Question: I need to filter data in a table. To do this, I found <URL> gem.
I installed meta_search and I get this error:
'''
uninitialized constantActiveRecord::Associations::ClassMethods::JoinDependency
'''
<URL> method to handle check boxes and this method does not exist in ransack. So, the question is: there is a method in ransack similar to collection_checks to manage checkboxes? or how can I do this?
I have this:

And I want to filter and get rows with cars, bikes or both
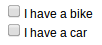
Answer: I'm not familiar with meta search but in Ransack (in Rails 4) you can use something like this:
MODELS:
'''
class User < ActiveRecord::Base
has_many :user_vehicles
has_many :vehicles, through: :user_vehicles
end
class UserVehicle < ActiveRecord::Base
belongs_to :user
belongs_to :vehicle
end
class Vehicle < ActiveRecord::Base
has_many :user_vehicles
end
'''
Controller:
'''
class UsersController < ApplicationController
def index
@q = User.search(params[:q])
@users = @q.result(distinct: true)
end
end
'''
View:
'''
<%= search_form_for @q , url: users_path, :html => { class: 'your-class' } do |f| %>
<% Vehicle.all.each do |vehicle| %>
<%= check_box_tag('q[vehicles_id_eq_any][]', vehicle.id ) %>
<%= vehicle.name %>
<% end %>
<%= f.submit "Search" %>
<% end %>
<%= paginate(@users) %>
<ul>
<% @users.each do |i| %>
<li><%= i.name %></li>
<% end %>
</ul>
<%= paginate(@users) %>
'''
You can also use gem for pagination if you still don't use one. I use Kaminari. In this case your controller and view could look like this:
Controller:
'''
class UsersController < ApplicationController
def index
@q = User.search(params[:q])
@users = @q.result(distinct: true).page params[:page]
end
end
'''
View:
'''
<%= search_form_for @q , url: users_path, :html => { class: 'your-class' } do |f| %>
<% Vehicle.all.each do |vehicle| %>
<%= check_box_tag('q[vehicles_id_eq_any][]', vehicle.id ) %>
<%= vehicle.name %>
<% end %>
<%= f.submit "Search" %>
<% end %>
<%= paginate(@users) %>
<ul>
<% @users.each do |i| %>
<li><%= i.name %></li>
<% end %>
</ul>
<%= paginate(@users) %>
'''